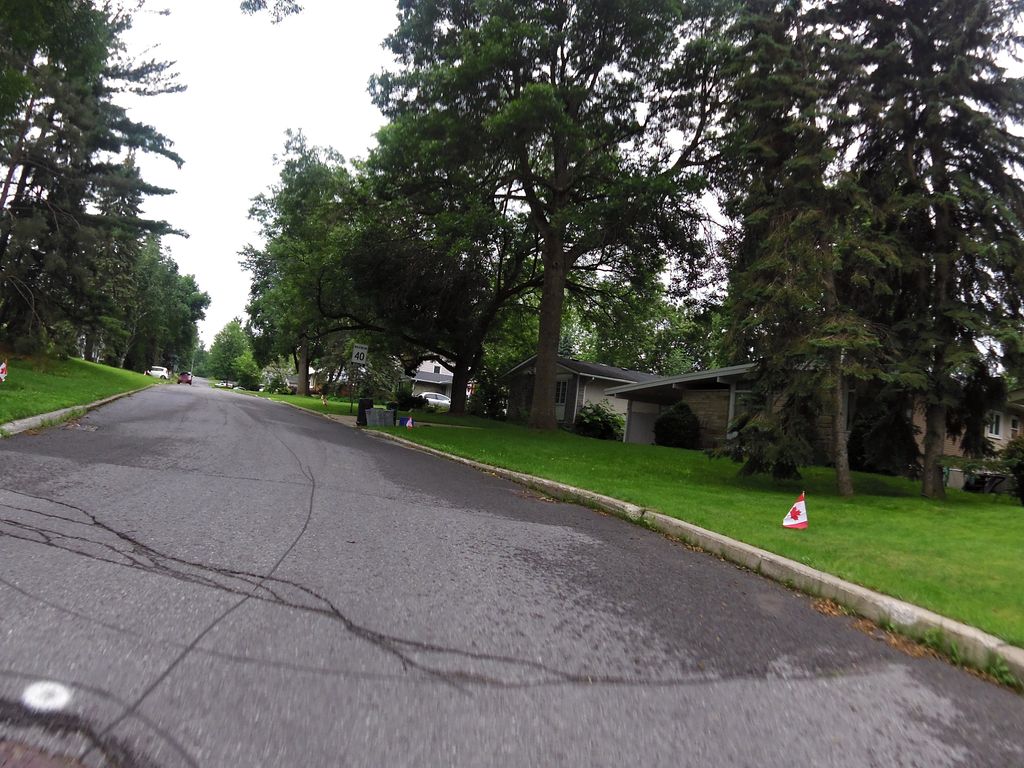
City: ottawa-gatineau